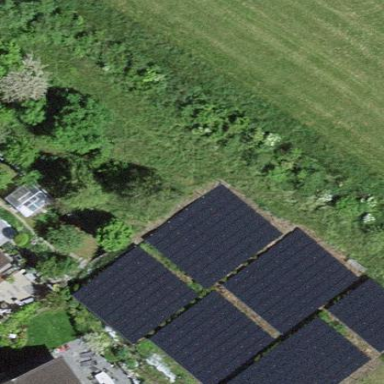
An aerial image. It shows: Solar power generator using photovoltaic method.